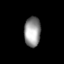
Tissue: lung
Cell type: Endothelial cells
Senescence score: 0.5635
Nuclear area (px): 481
Mean DAPI intensity: 149.108